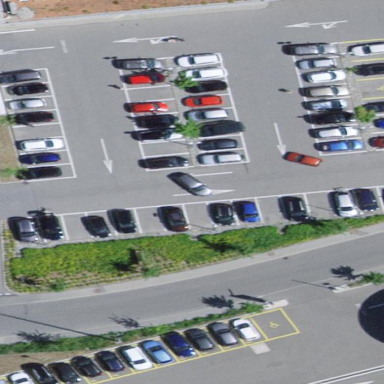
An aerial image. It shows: Parking area with surface.